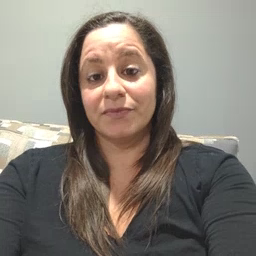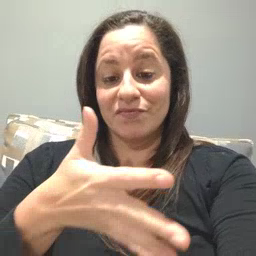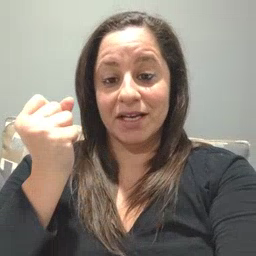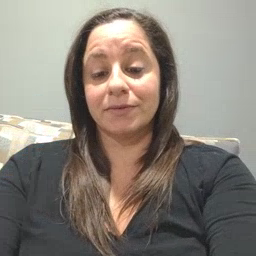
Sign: fast